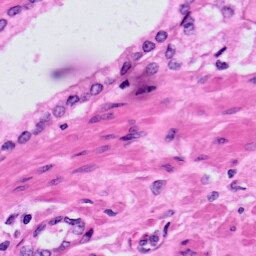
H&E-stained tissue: Prostate